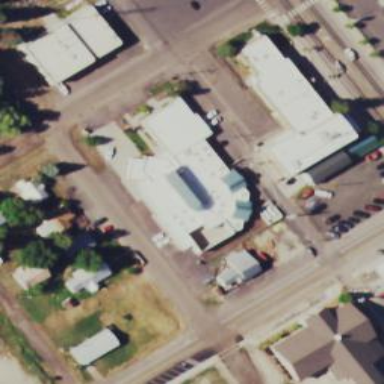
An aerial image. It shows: Commercial building.